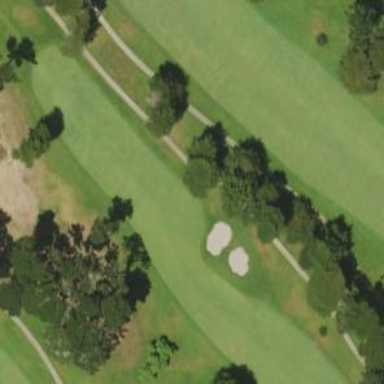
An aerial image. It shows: Pathway for golfing.